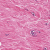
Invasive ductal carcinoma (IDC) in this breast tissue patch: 0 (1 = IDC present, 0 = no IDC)